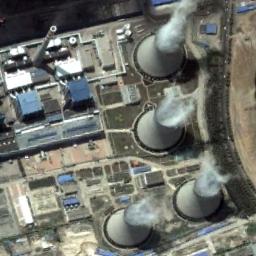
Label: thermal_power_station